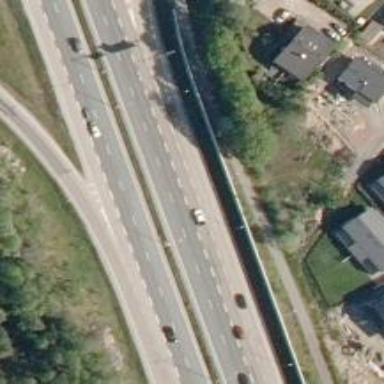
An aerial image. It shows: Motorway junction.